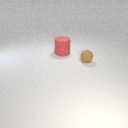
large red rubber cylinder behind small brown rubber sphere